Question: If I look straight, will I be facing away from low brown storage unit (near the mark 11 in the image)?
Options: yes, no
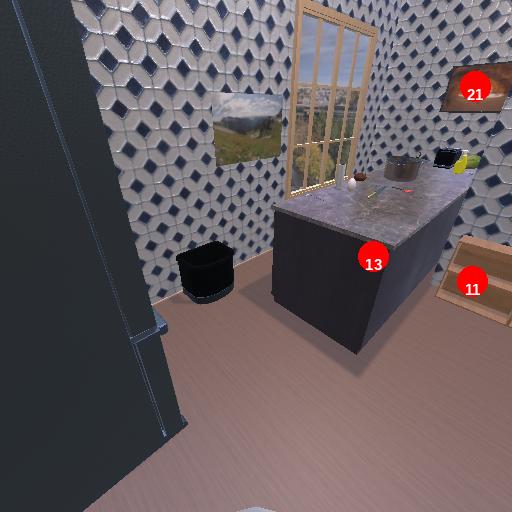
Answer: yes